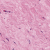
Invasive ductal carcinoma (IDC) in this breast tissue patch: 0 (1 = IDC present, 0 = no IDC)